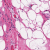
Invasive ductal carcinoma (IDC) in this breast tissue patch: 0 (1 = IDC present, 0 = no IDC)